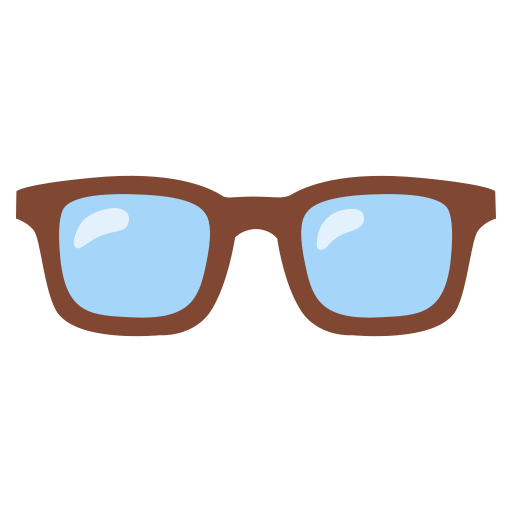
Emoji: 👓